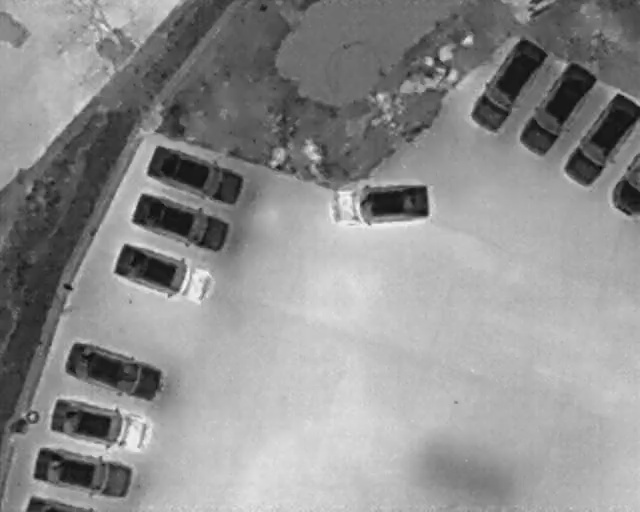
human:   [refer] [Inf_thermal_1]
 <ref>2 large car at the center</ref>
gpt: <box>[[56, 29, 63, 49, 176], [27, 24, 33, 44, 20]]</box>

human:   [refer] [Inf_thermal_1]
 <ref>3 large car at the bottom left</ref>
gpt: <box>[[14, 62, 21, 82, 18], [12, 72, 18, 92, 12], [9, 82, 16, 102, 10]]</box>

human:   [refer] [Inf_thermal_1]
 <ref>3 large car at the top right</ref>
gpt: <box>[[70, 12, 87, 20, 33], [78, 17, 95, 25, 34], [85, 19, 101, 34, 2]]</box>

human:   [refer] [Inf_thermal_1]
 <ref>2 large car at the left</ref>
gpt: <box>[[24, 33, 31, 53, 18], [21, 42, 28, 63, 18]]</box>